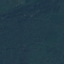
Label: Forest